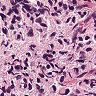
Metastatic tissue present: yes